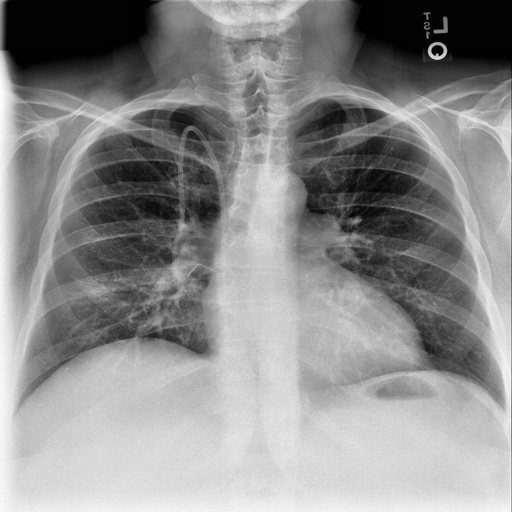
Finding: NORMAL